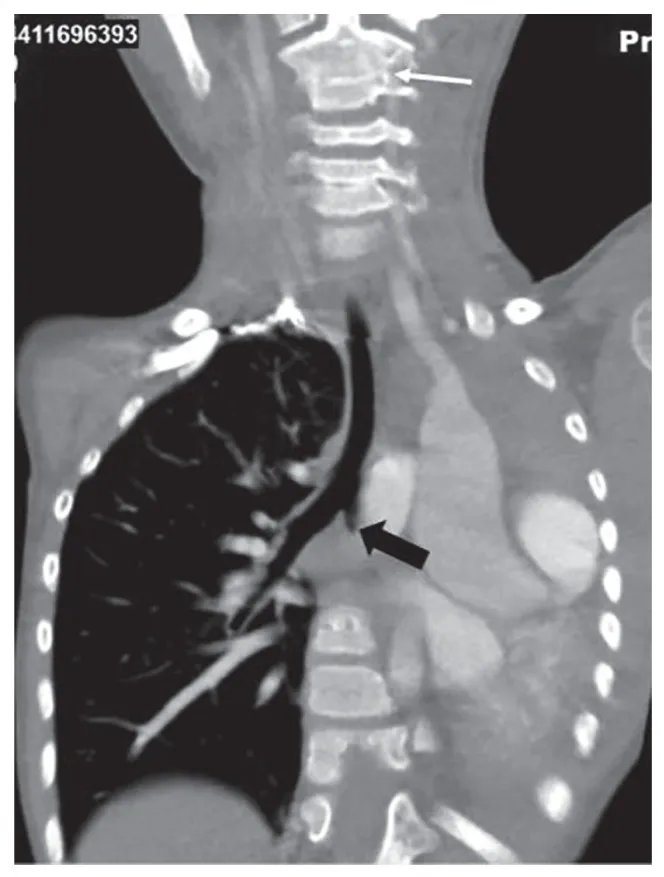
Coronal Computed tomography angiography thorax demonstrates absence of the left lung and pulmonary vessels. The LMB shows abrupt termination after the carina (thick black arrow). The mediastinum is completely displaced to the left side. There is associated fusion of the C2-C3 vertebrae (thin white arrow).
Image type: radiology (ct)